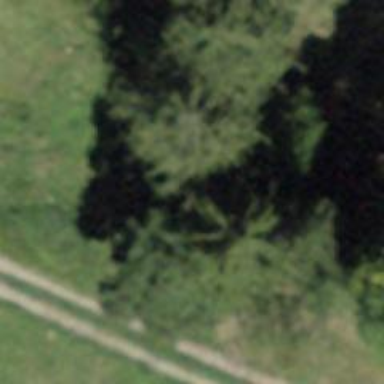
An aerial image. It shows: Row of trees in natural setting.